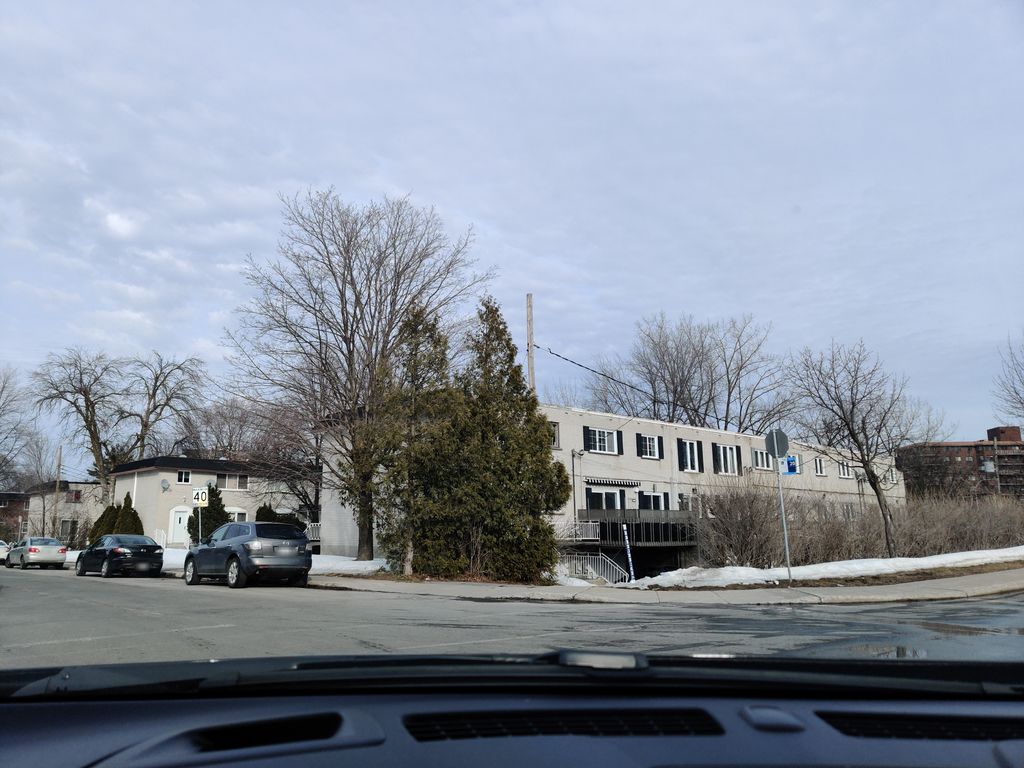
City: montreal